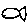
Label: fish